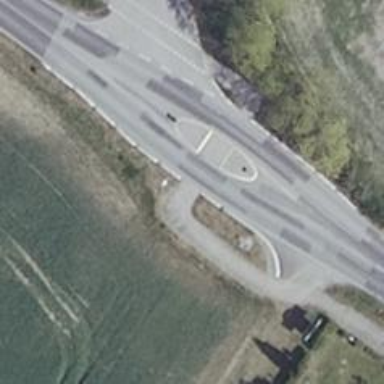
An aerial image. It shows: Unmarked crossing with traffic island.